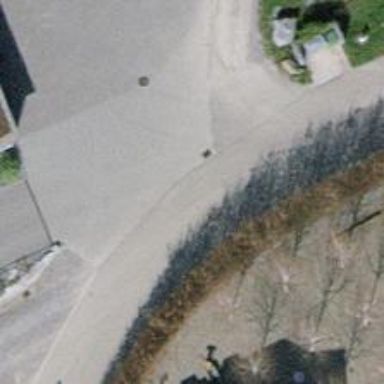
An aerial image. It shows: Hedge acting as barrier.